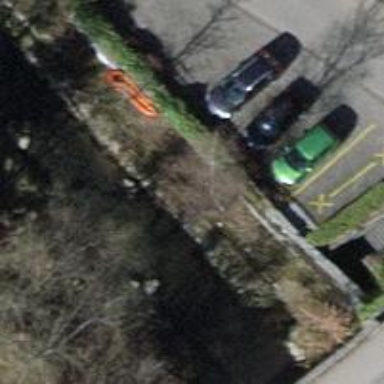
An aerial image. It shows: Charging station.